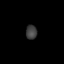
Tissue: lung
Cell type: Epithelial cells
Senescence score: 0.6507
Nuclear area (px): 155
Mean DAPI intensity: 62.49